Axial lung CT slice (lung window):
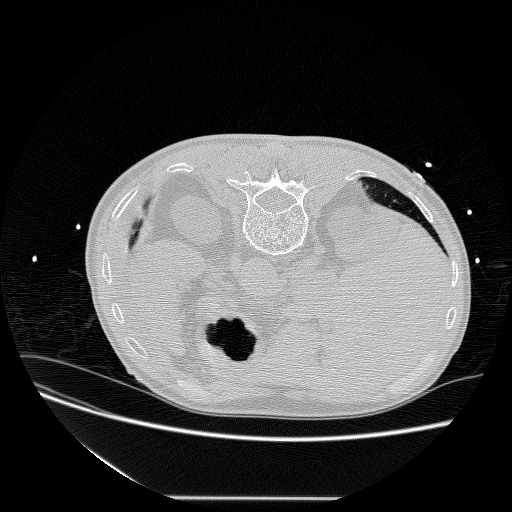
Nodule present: no